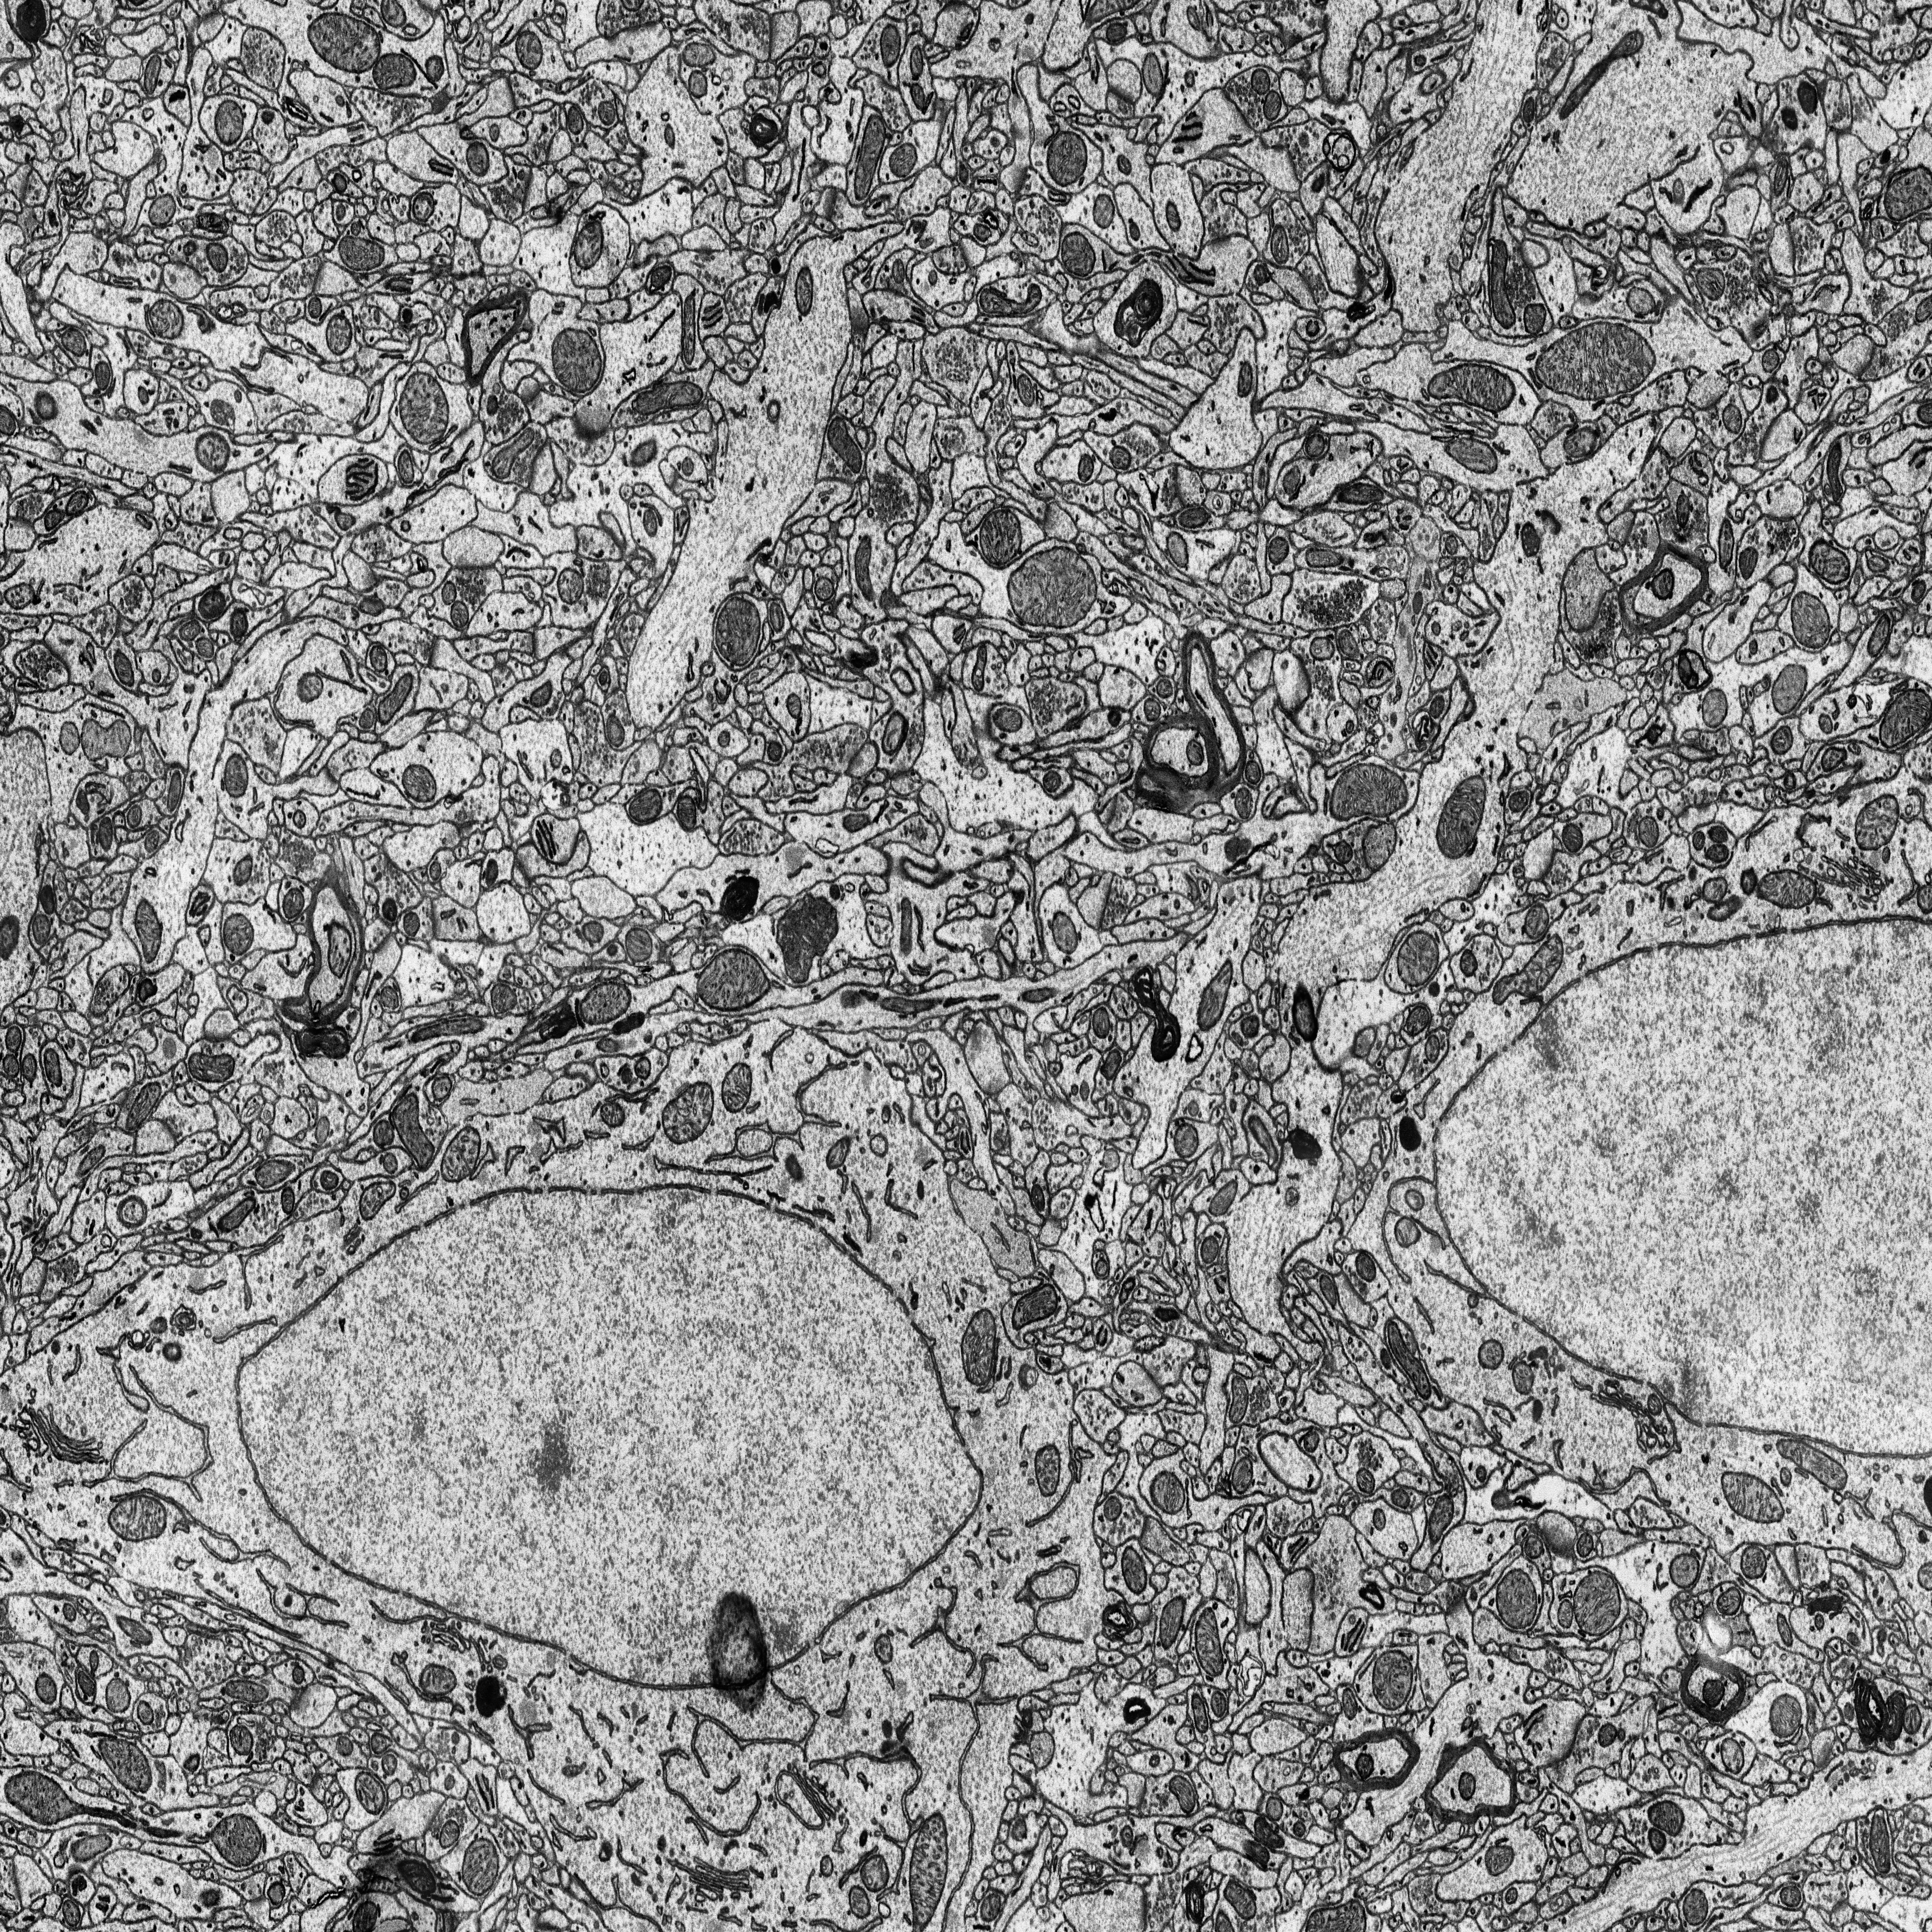
Electron microscopy slice of rat cortex tissue
Slice depth (z): 270
Mitochondria instances in slice: 390